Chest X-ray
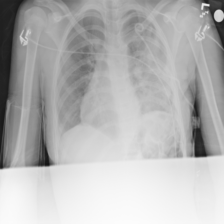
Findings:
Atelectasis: negative
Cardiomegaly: negative
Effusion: negative
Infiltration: negative
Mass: negative
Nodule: negative
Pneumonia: negative
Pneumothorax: positive
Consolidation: negative
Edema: negative
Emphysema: negative
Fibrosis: negative
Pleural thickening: negative
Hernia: negative